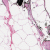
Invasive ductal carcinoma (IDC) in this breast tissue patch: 0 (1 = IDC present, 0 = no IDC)